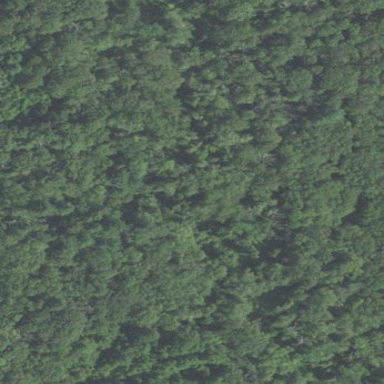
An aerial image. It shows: Woodland with needle-leaved trees.